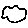
Label: cloud